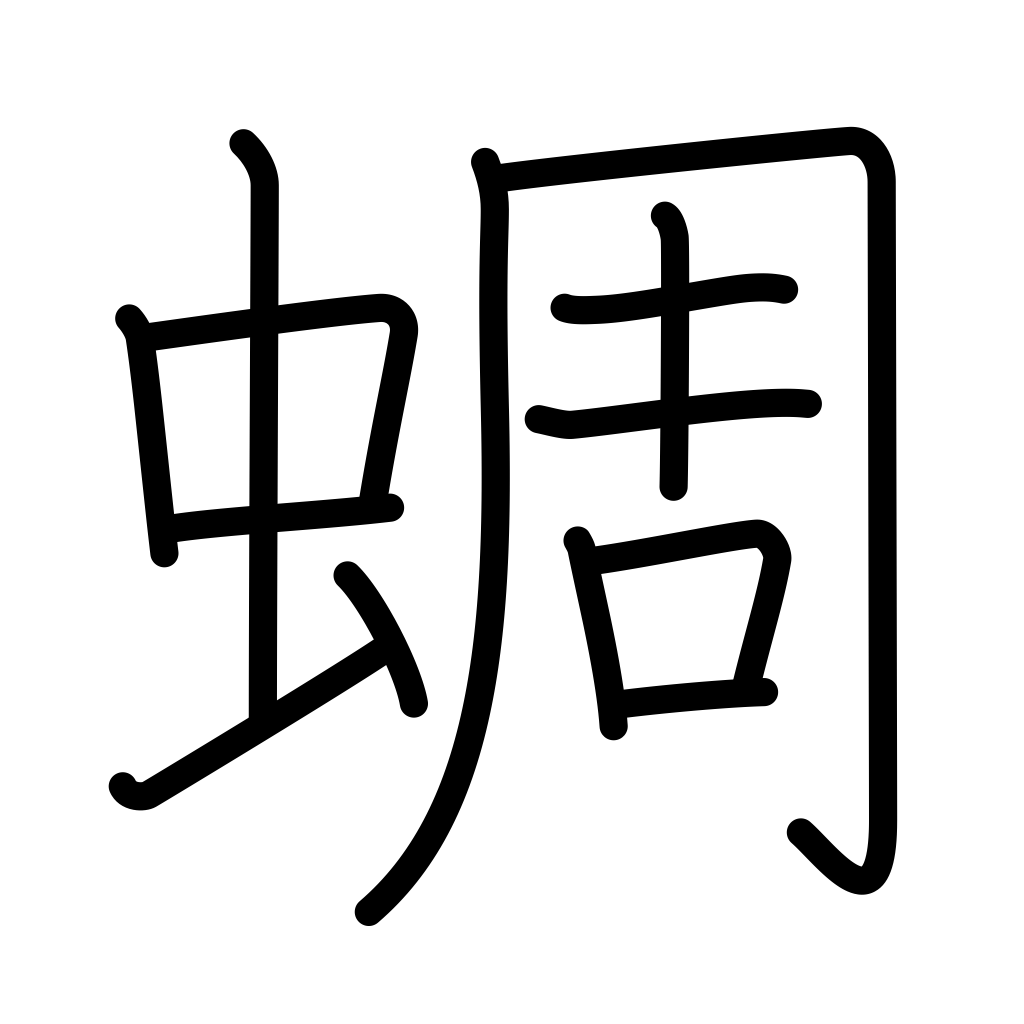
Meaning: clear-toned cicada